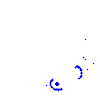
Particle: pion